Interaction volume radius: 5 \u00c5
Interaction volume height: 30 \u00c5
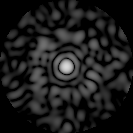
Disorder parameter: 0.8363